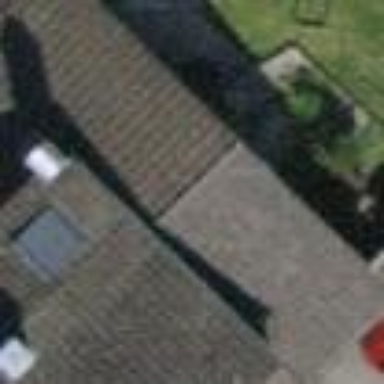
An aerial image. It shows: Garage building.